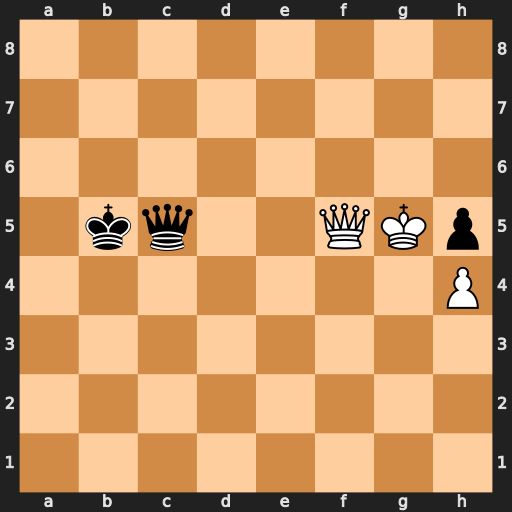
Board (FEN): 8/8/8/1kq2QKp/7P/8/8/8
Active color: w
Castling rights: -
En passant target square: -
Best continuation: Qxc5+ Kxc5 Kxh5